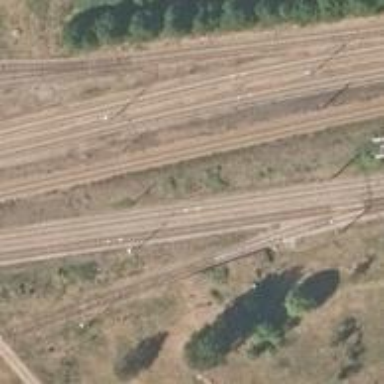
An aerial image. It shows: Electrified rail siding with contact line.